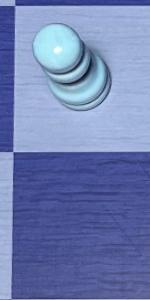
Label: Empty